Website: lowes
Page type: stored-credit-cards
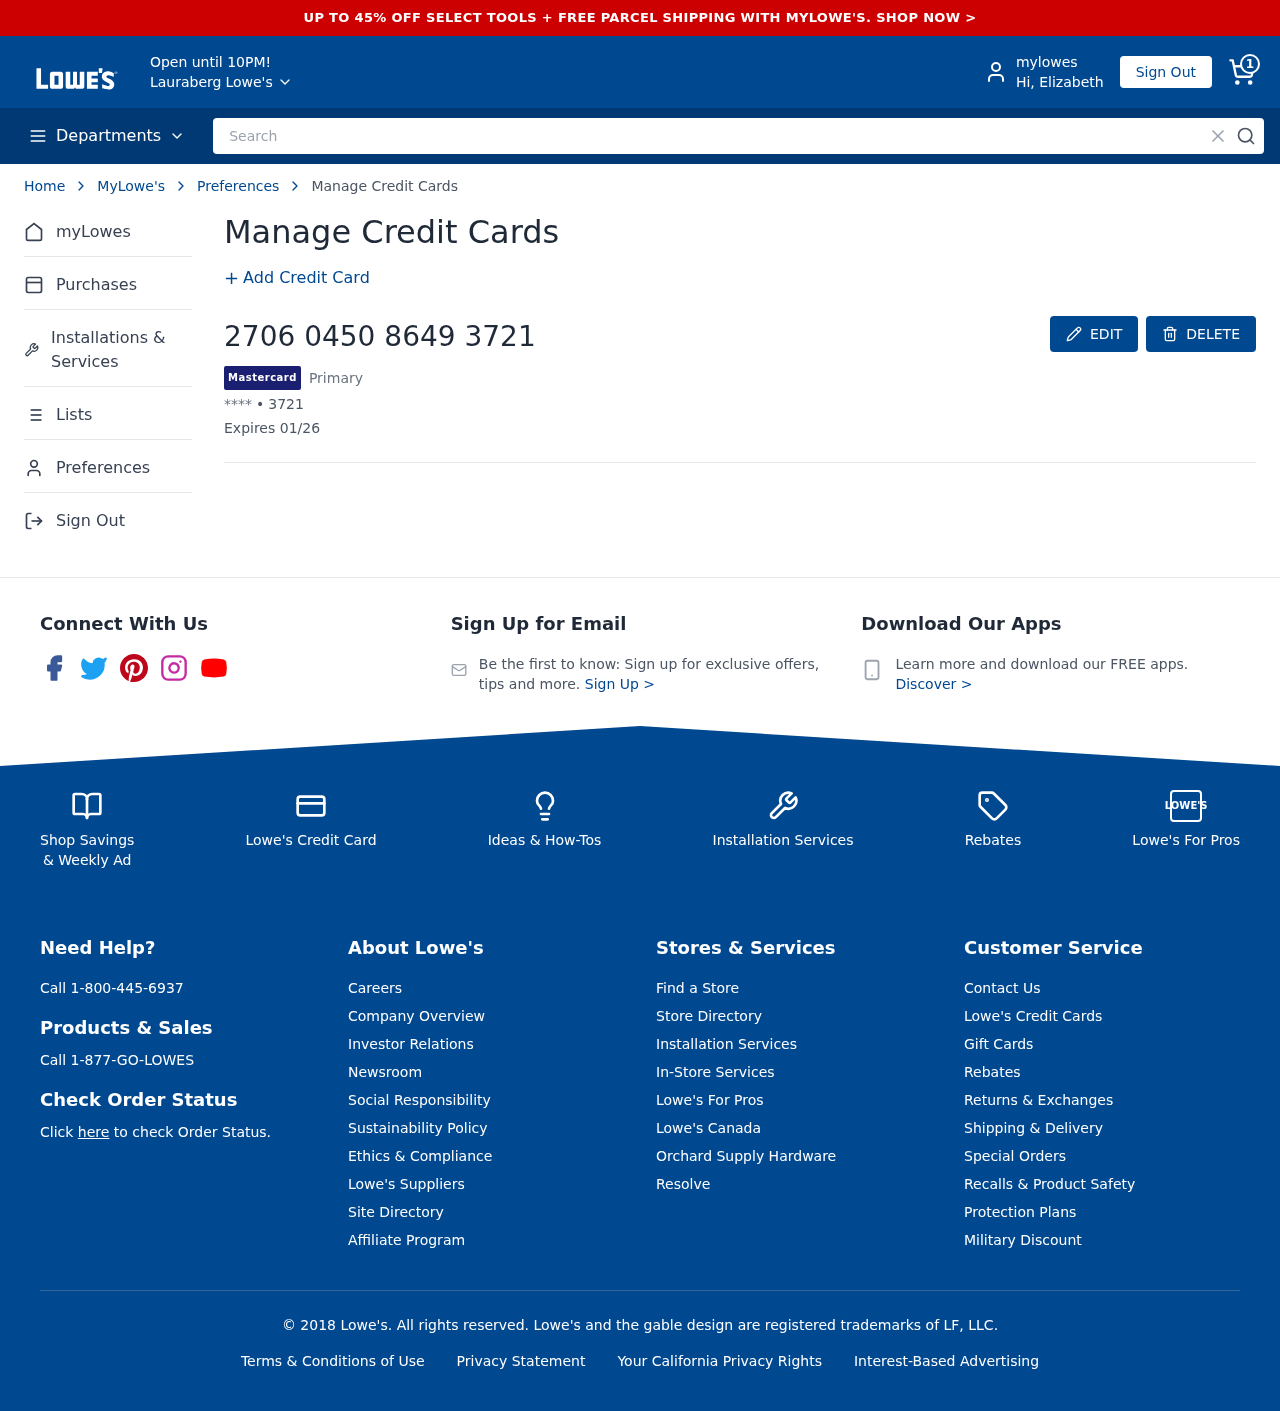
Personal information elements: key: PII_CARD_EXPIRY
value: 01/26
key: PII_CARD_LAST4
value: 3721
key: PII_CARD_NUMBER
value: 2706 0450 8649 3721
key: PII_CARD_TYPE
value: Mastercard
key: PII_CITY
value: Lauraberg
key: PII_FIRSTNAME
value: Elizabeth
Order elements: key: ORDER_NUM_ITEMS
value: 1
Search elements: key: HEADER_SEARCH
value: Search